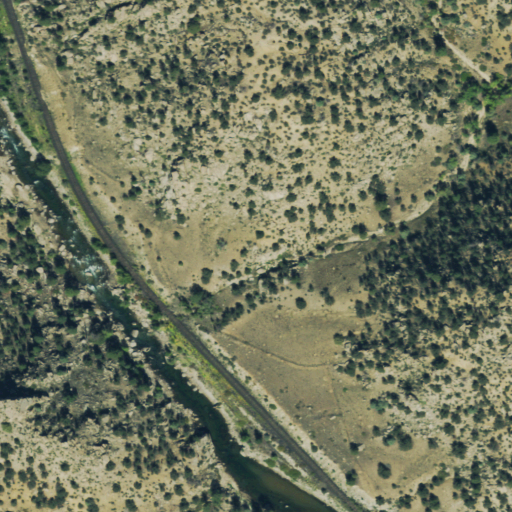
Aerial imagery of valley in Colorado named Spring Gulch containing shrub, evergreen forest, open water, and woody wetlands